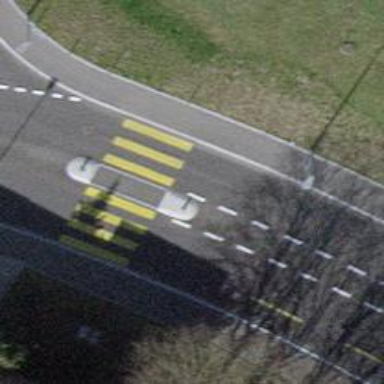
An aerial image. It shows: Unmarked road crossing.